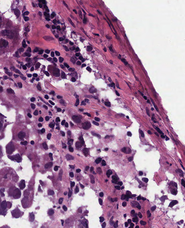
Tumor epithelial tissue: yes
Tumor-associated stroma tissue: yes
Normal tissue: no